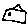
Label: house